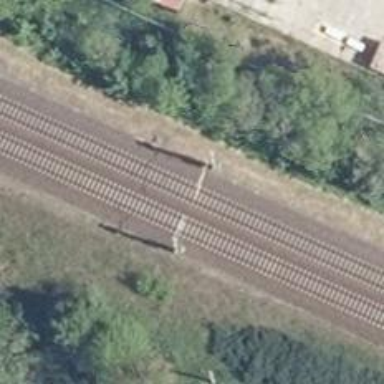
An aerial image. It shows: Milestone along the railway track with catenary mast.